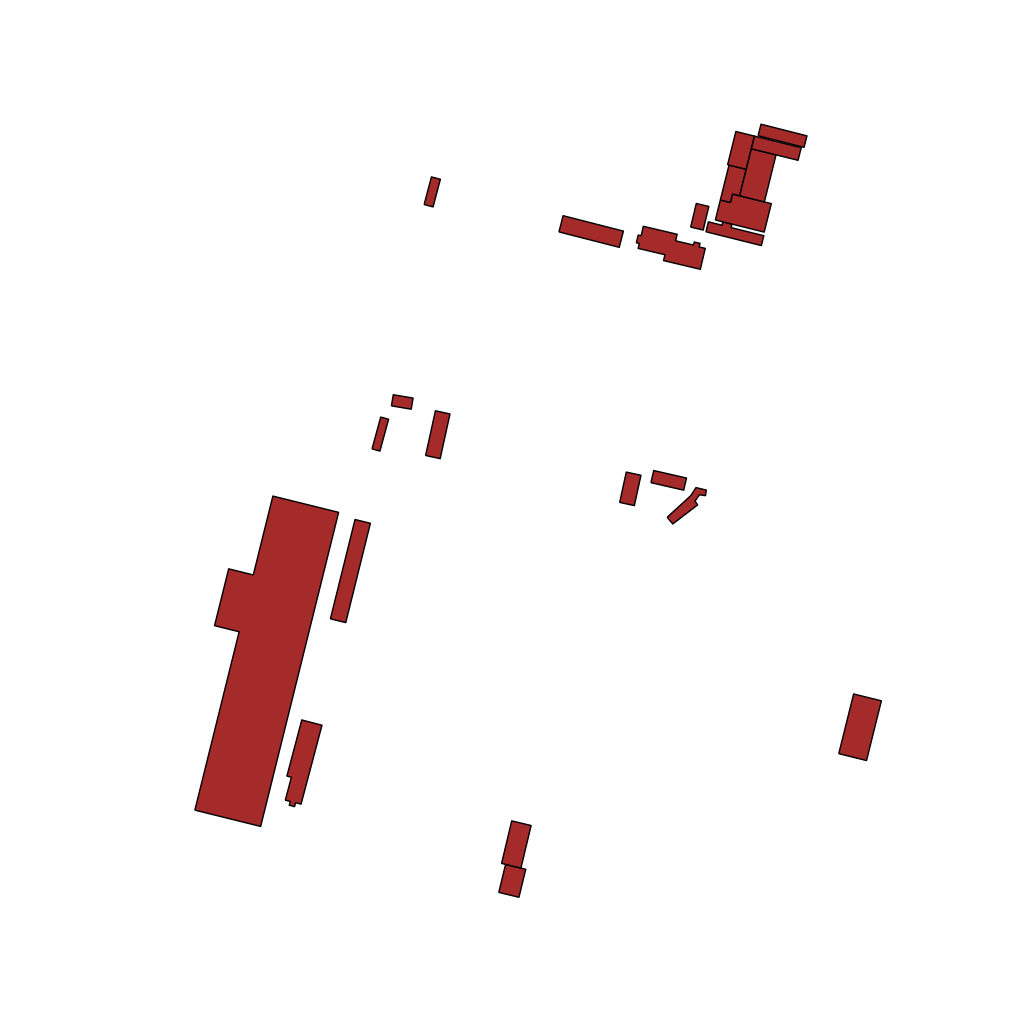
Tags: overhead vector_map, industrial, individual_rise, low_rise, density_1, Facility, 1.0 km²